Question: I'm new to mysql triggers and I'm trying to figure it out how should a trigger be created for the following case.
I have a table with the following structure:
'''
CREATE TABLE 'trigger' (
'group' int(3) NOT NULL,
'order' int(3) NOT NULL,
'name' varchar(100) NOT NULL,
PRIMARY KEY ('group','order')
) ENGINE=InnoDB DEFAULT CHARSET=utf8;
'''
This is how the table would look with some sample data:

The trigger that I want to create should make sure that, for each new record added with a given group, the order field is updated with the correct order index.
So, if I were to add a new record with the group 1, the order field will be automatically be updated to the next order which, for the given example would be 4.
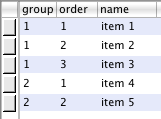
Answer: The following statements inside a trigger should do the trick.
'''
DECLARE neworder INTEGER;
SELECT max('order') + 1 INTO neworder FROM 'trigger' WHERE 'group' = NEW.'group';
SET NEW.'order' = neworder;
'''
BTW, it's not a great idea to use reserved words for table or column names.
You might want to reconsider your naming scheme.